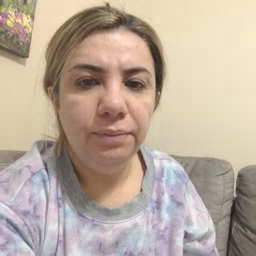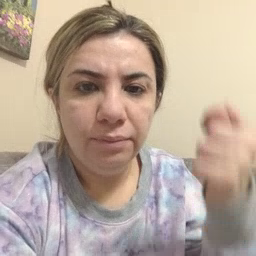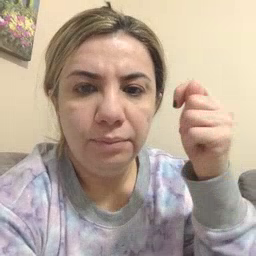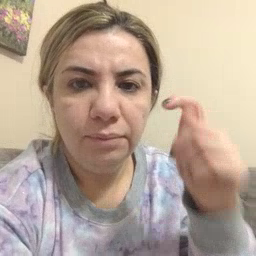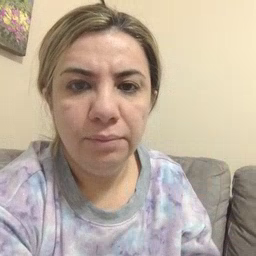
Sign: toy